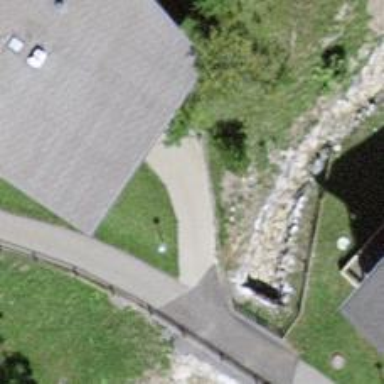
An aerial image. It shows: Path made of paving stones.